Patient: sex M, age 57
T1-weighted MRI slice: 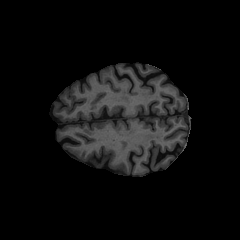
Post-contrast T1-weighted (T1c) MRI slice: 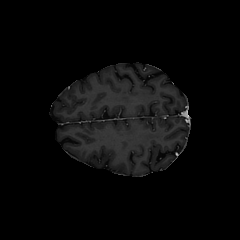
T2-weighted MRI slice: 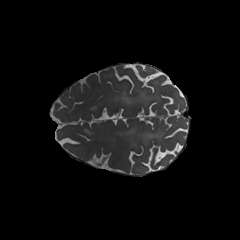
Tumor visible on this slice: no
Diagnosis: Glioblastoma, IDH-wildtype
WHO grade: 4